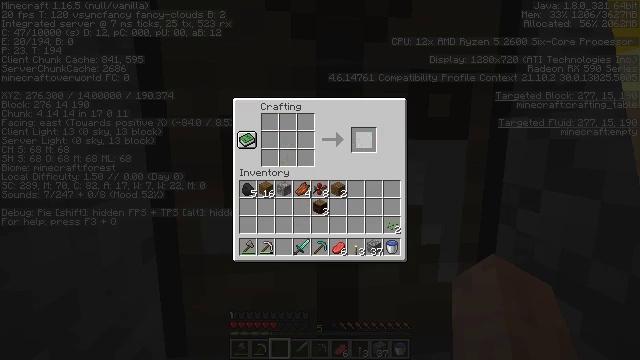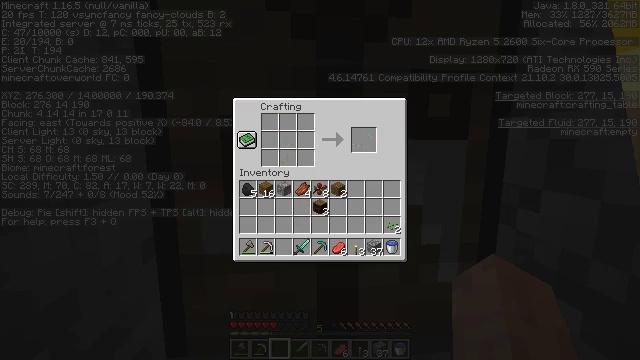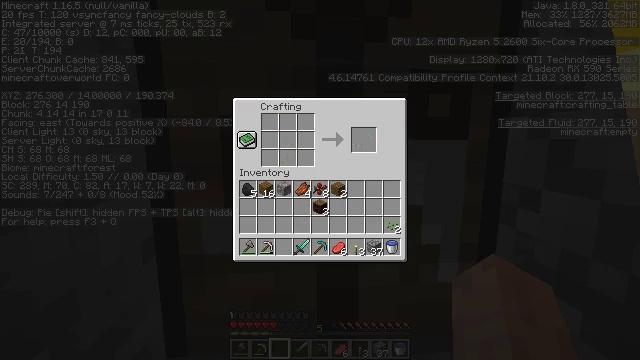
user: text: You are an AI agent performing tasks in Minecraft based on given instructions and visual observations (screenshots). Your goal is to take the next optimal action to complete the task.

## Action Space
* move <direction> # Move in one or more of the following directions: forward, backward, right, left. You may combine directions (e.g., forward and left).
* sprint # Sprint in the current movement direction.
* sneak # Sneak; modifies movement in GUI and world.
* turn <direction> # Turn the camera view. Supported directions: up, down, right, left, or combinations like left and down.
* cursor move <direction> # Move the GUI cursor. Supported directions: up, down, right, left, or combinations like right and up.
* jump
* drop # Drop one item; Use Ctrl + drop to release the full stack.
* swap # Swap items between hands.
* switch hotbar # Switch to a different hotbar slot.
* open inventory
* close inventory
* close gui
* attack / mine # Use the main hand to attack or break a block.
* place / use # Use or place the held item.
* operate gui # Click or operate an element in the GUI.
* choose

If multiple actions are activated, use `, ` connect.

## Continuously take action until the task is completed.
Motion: motion action
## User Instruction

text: Craft a diamond sword.
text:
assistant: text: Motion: sneak
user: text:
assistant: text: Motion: sneak, cursor move left and down
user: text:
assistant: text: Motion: sneak